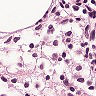
Metastatic tissue present: no